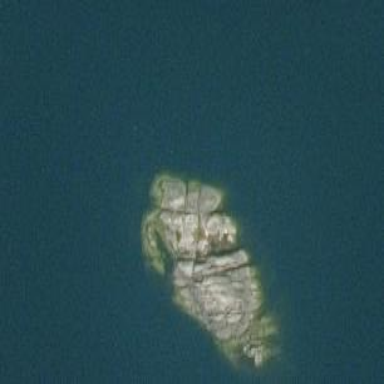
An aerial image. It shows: Islet located along the natural coastline.